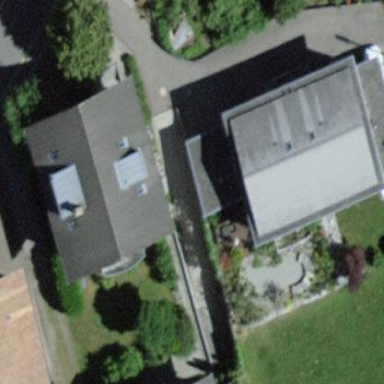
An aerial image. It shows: Residential building.